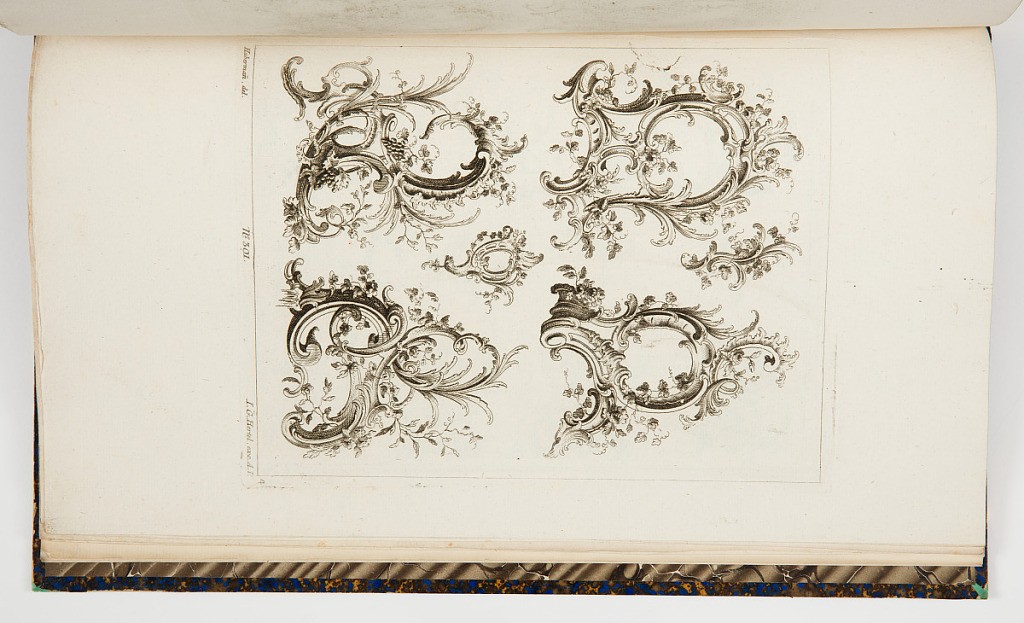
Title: Rocaille Cartouche Designs
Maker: Franz Xaver Habermann, German, 1721 – 1796
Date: mid- 18th century
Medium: Etching on off-white paper
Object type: Print
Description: Sheet filled with variations of cartouches comprised of rocaille scrolls and rinceaux. The plate is signed and numbered.